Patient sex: M
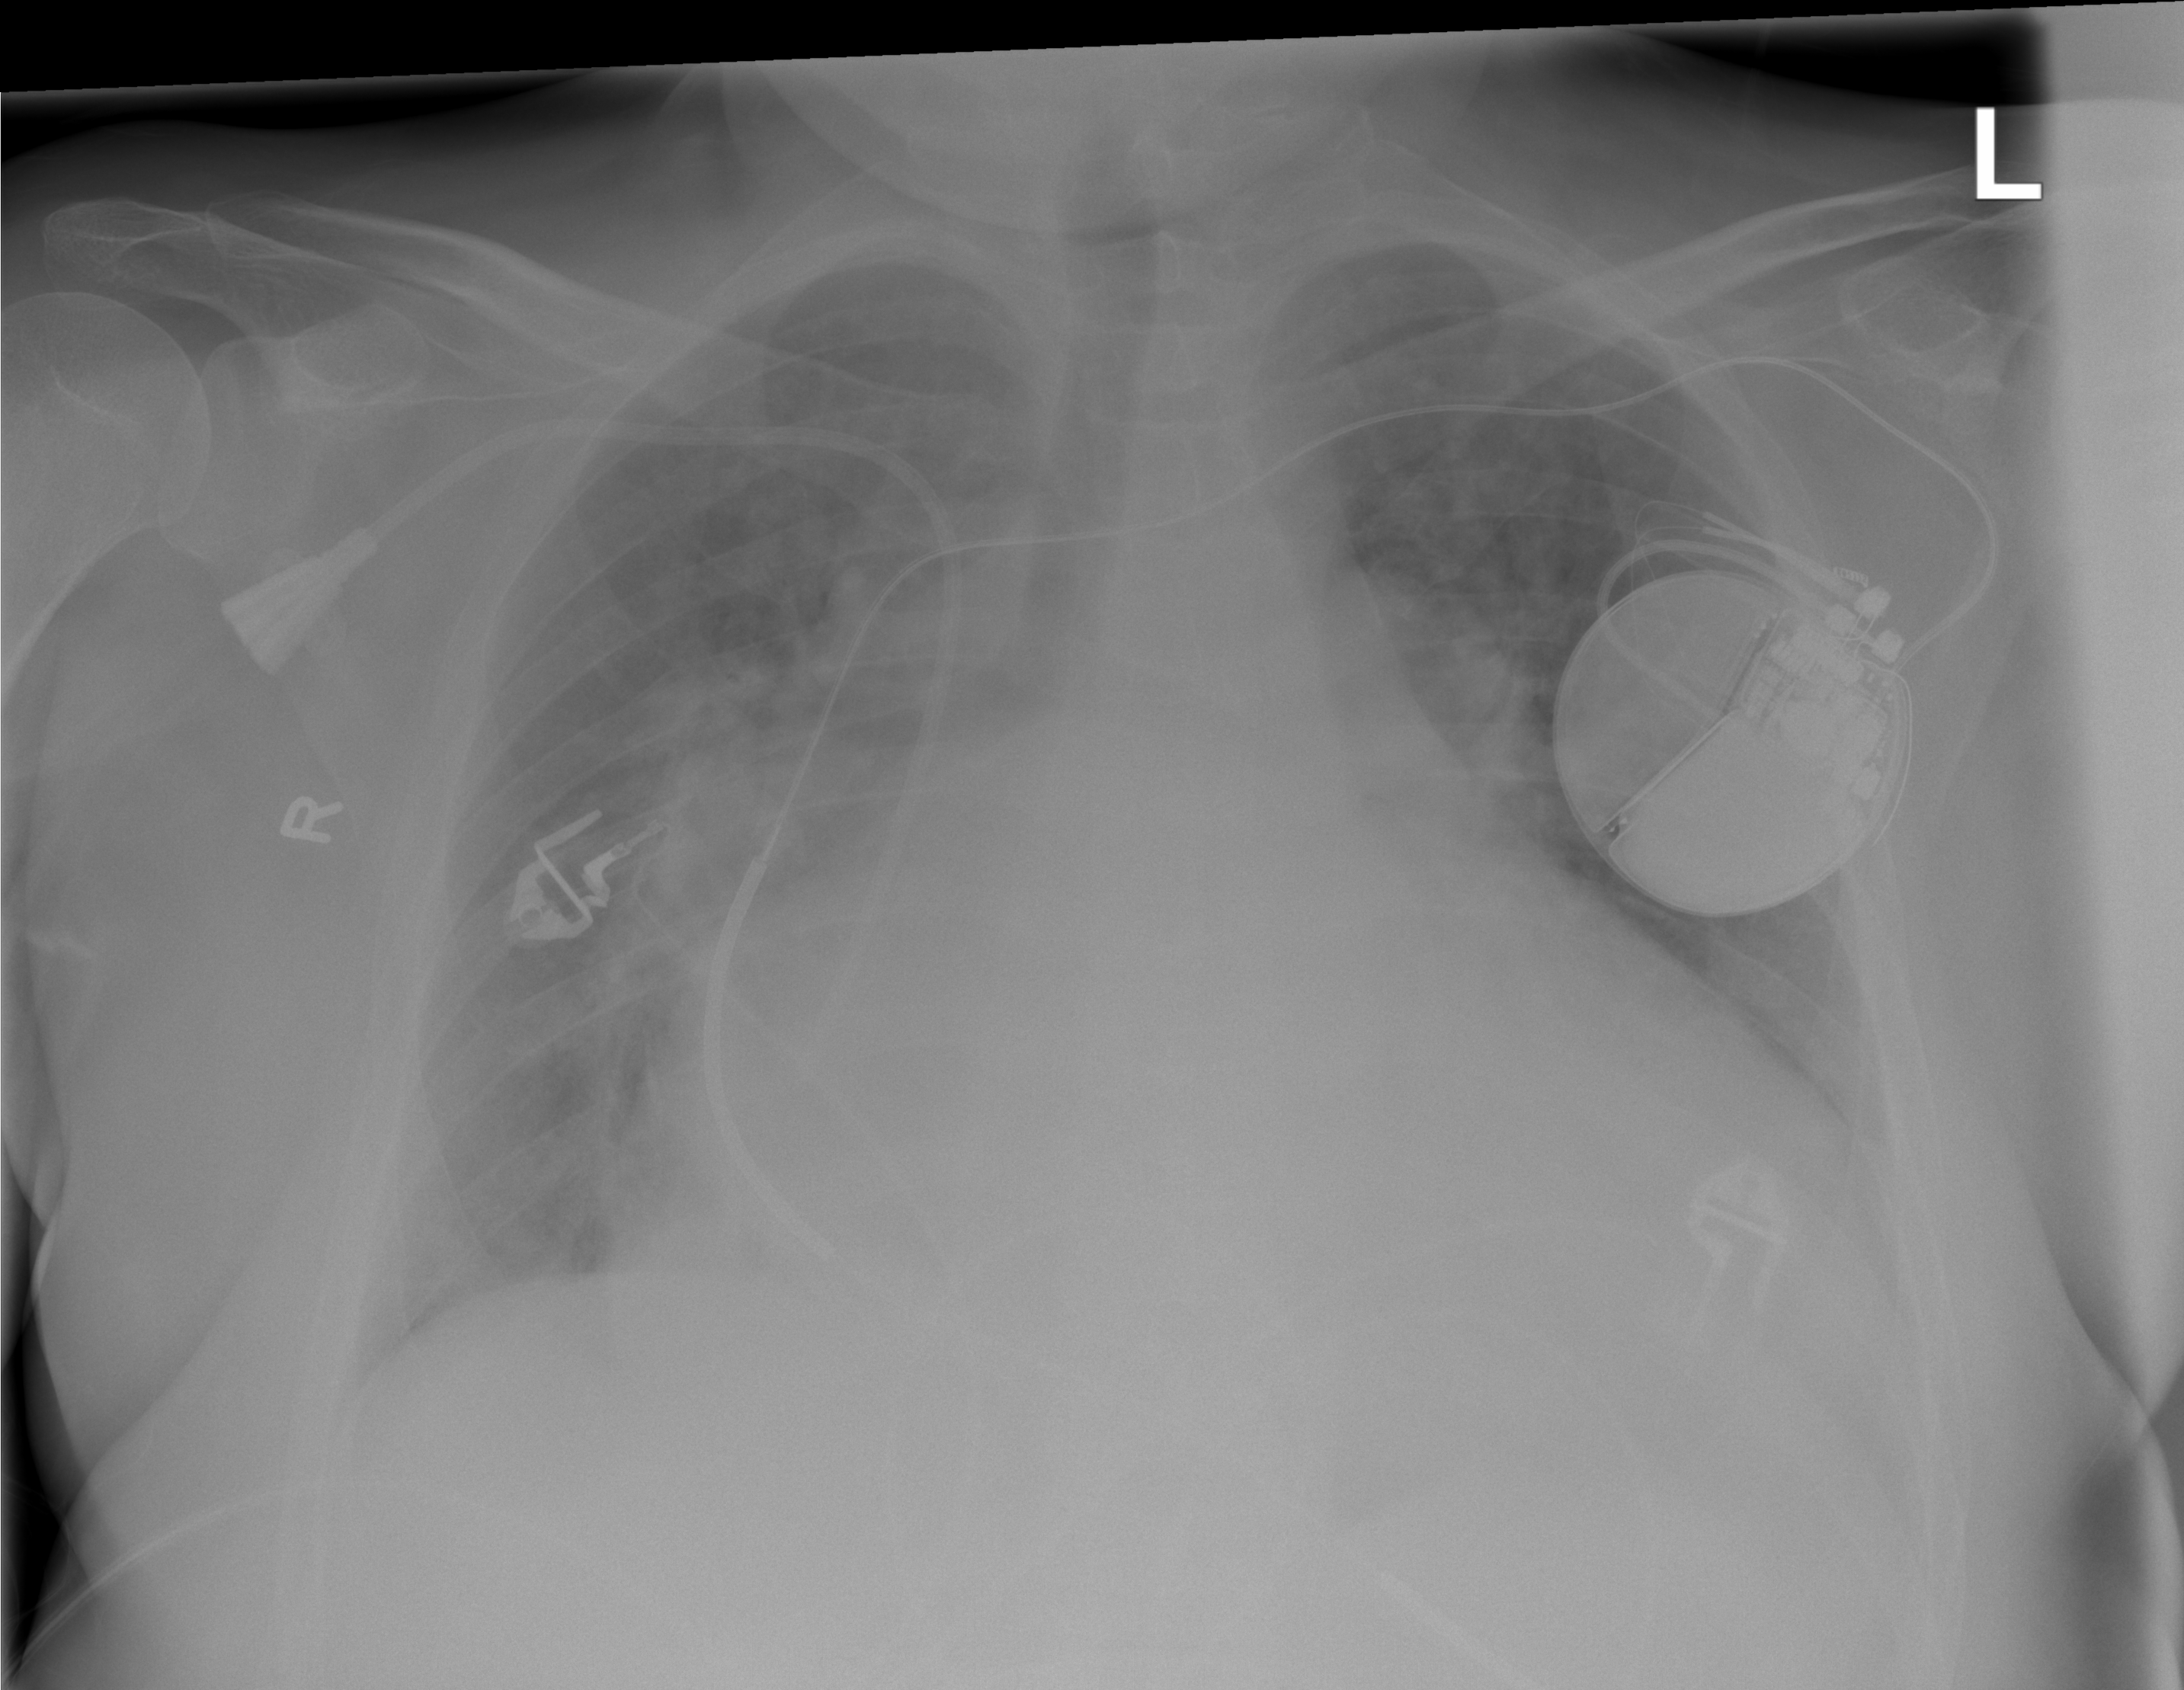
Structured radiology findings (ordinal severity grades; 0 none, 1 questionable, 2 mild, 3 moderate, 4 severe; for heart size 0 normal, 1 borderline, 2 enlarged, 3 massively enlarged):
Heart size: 3
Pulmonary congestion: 3
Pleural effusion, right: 1
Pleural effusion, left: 1
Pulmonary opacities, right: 2
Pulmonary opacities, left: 0
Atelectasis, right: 2
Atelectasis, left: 2